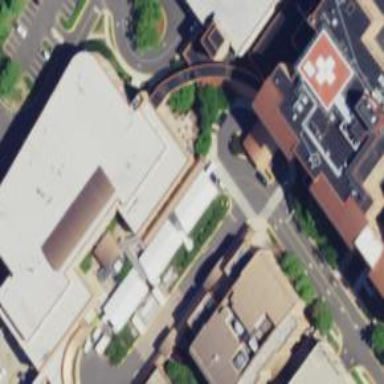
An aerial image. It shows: Hospital building.